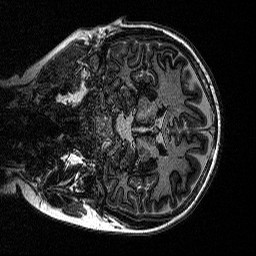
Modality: MP2RAGE
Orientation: coronal
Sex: female
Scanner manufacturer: siemens
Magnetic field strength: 3 T
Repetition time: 5 s
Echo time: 0.00292 s